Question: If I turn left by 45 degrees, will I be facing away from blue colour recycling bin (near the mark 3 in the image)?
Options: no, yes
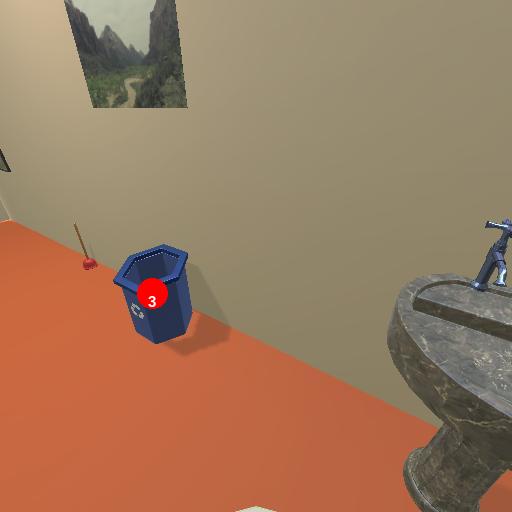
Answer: no